Question: I am trying to find count how much time the same movid is played.

Thanks to comments,
This is frequency of movie played
'''
> c<-head(table(B$movid),n=5)
> head(as.data.frame(c),n=5)
id Freq
1 1 452
2 2 131
3 3 90
4 4 209
5 5 86
'''
This is rating data
'''
> d<-table(B$movid[B$rating>4])
> head(as.data.frame(d),n=5)
id Freq
1 1 119
2 2 9
3 3 11
4 4 29
5 5 6
'''
Thank you for your time and thank you for your help!
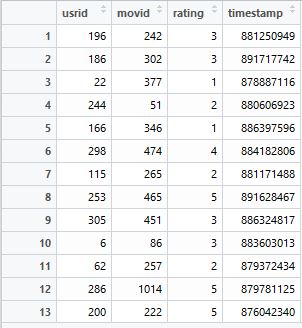
Answer: We can use 'table' to find the frequency
'''
table(df1$movid)
'''
For the second question
'''
length(unique(df1$movid[df1$rating>3.5]))
'''